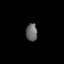
Tissue: lung
Cell type: Myeloid cells
Senescence score: 0.5434
Nuclear area (px): 202
Mean DAPI intensity: 101.342